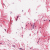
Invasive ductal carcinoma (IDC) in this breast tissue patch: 0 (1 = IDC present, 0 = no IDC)